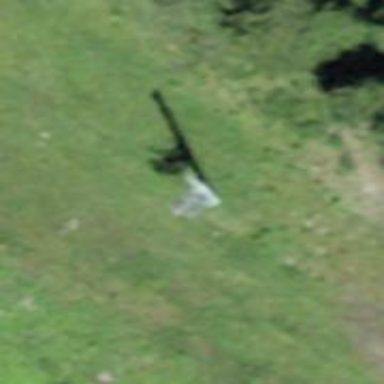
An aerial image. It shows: Pylon for aerialway.